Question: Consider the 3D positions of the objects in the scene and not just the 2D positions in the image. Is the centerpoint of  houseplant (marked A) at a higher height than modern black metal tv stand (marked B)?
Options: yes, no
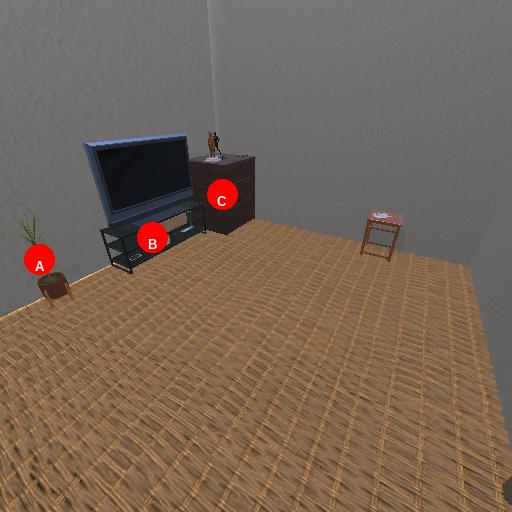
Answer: yes